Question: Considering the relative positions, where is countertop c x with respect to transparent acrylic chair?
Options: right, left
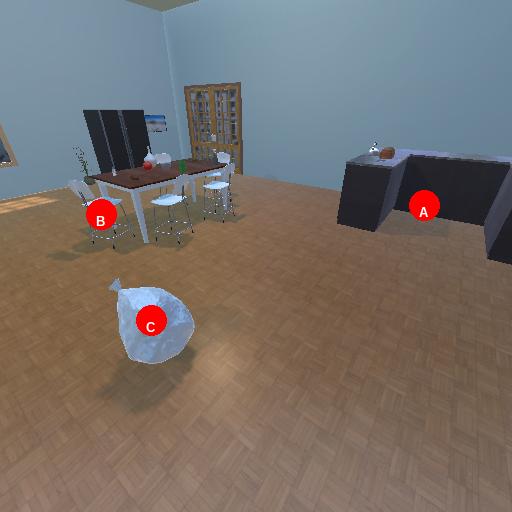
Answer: right